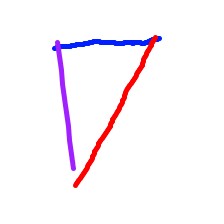
Shape: triangle